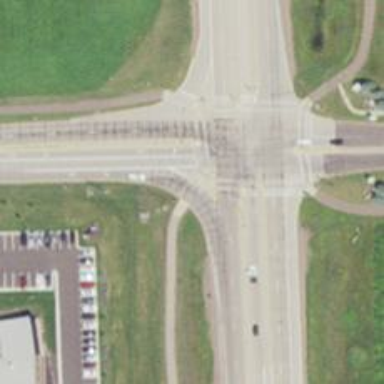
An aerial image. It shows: Trunk link highway.